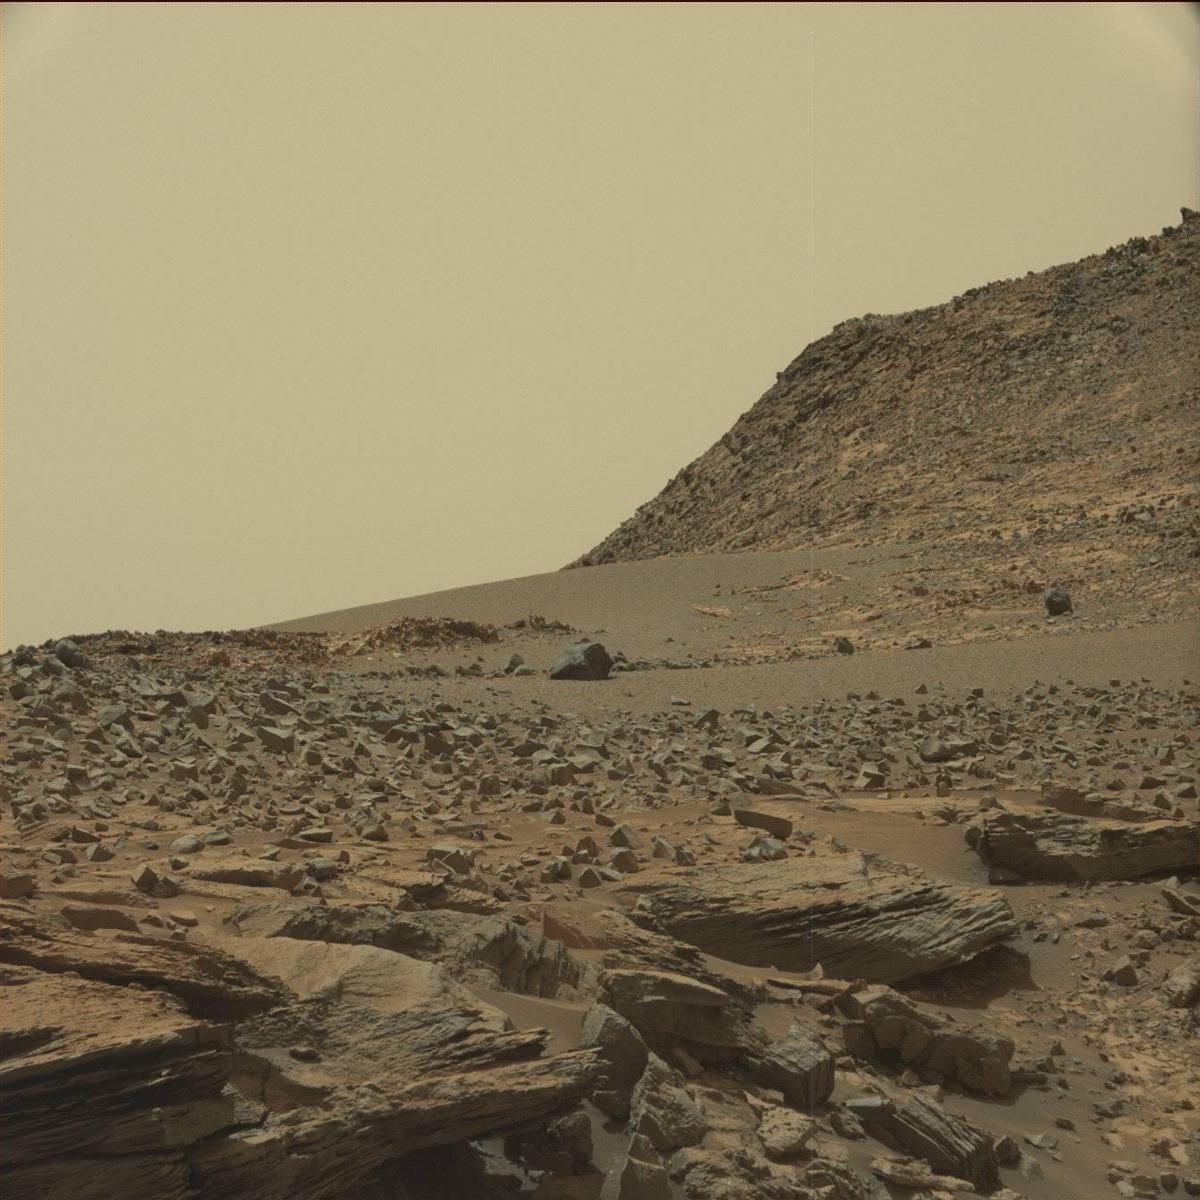
Terrain classes present: Bedrock, Sand / Soil, Sky